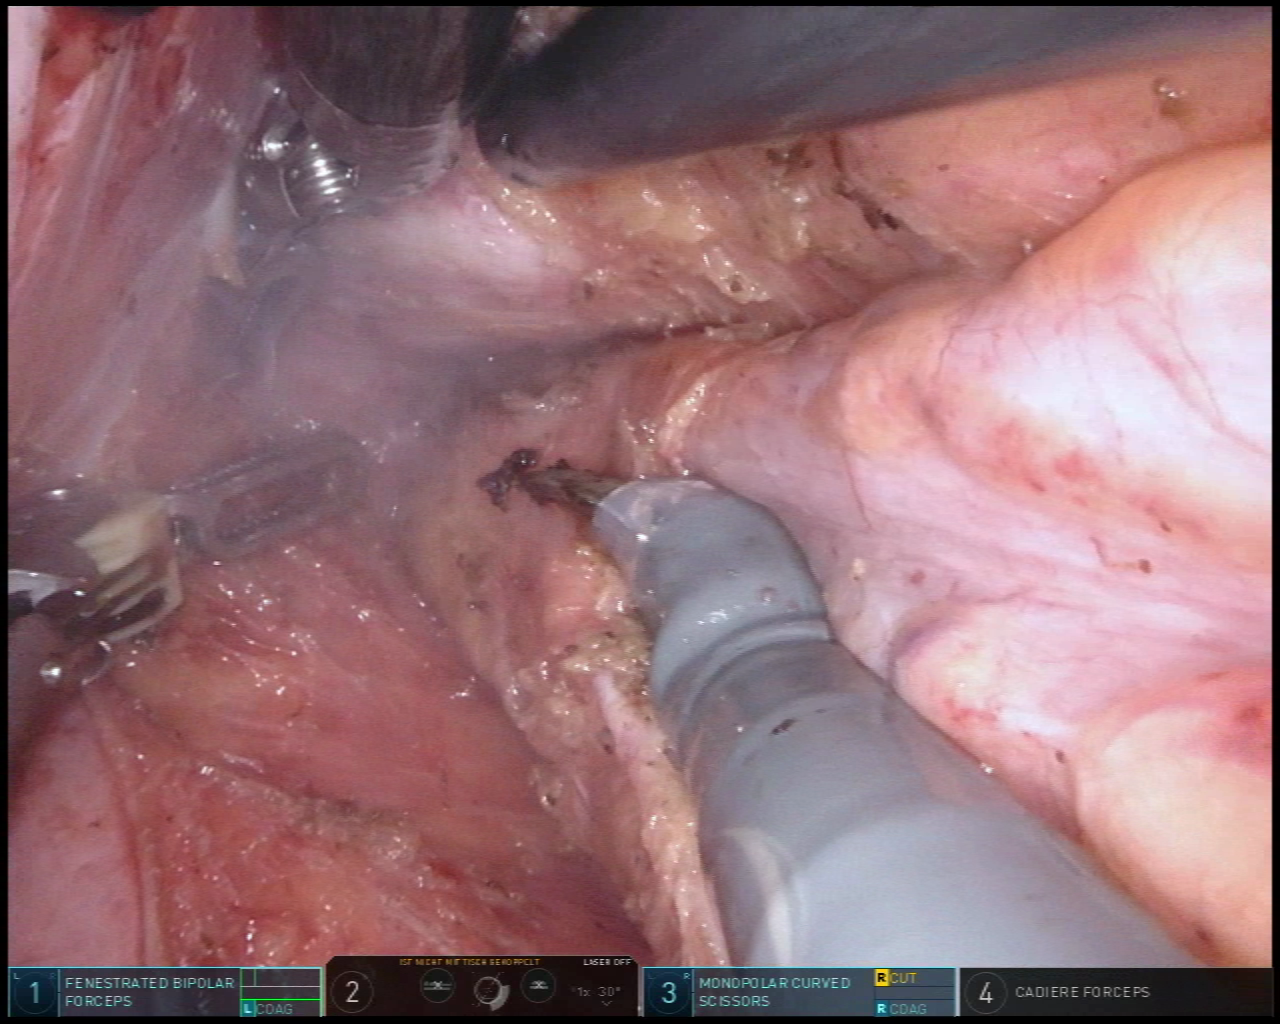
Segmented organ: vesicular_glands
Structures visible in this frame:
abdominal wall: no
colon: no
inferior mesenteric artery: no
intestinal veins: no
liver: no
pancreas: no
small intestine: no
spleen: no
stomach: no
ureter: no
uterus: no
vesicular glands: yes